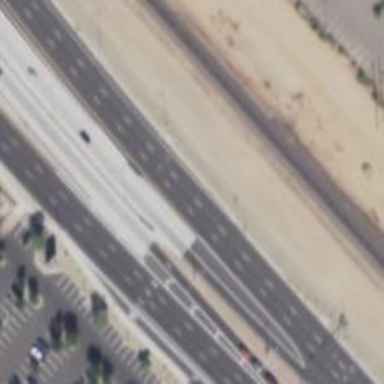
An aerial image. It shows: Asphalt surface bridge for trunk link highway.